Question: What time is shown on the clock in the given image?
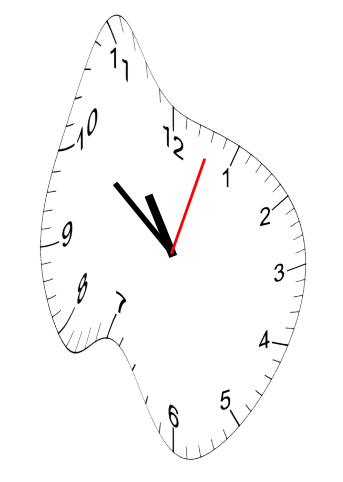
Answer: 10:51:03